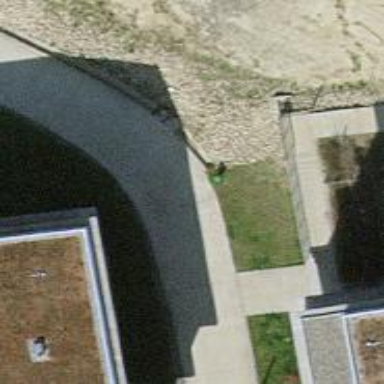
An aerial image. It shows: Concrete footway.